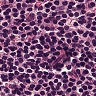
Metastatic tissue present: no